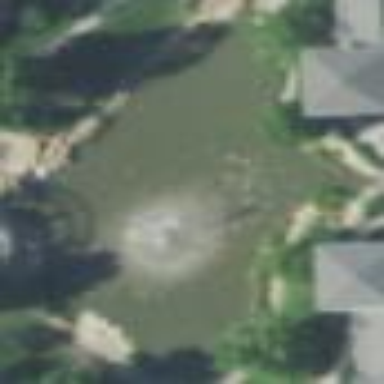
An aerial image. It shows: Peaceful pond surrounded by nature.